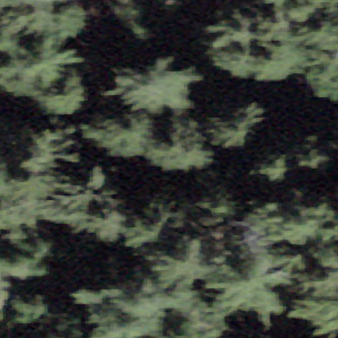
Label: other